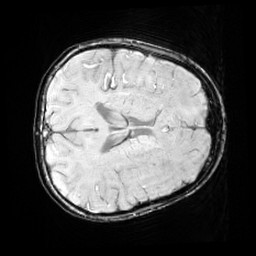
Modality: SWI
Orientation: axial
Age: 12
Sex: female
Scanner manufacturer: siemens
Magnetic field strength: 3 T
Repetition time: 0.027 s
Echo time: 0.02 s